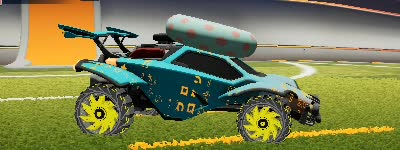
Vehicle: octane